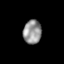
Tissue: skin
Cell type: Fibroblasts
Senescence score: 0.6732
Nuclear area (px): 423
Mean DAPI intensity: 148.849